Aerial crown-view tile of a tropical tree (Barro Colorado Island, Panama), acquired 20241216:
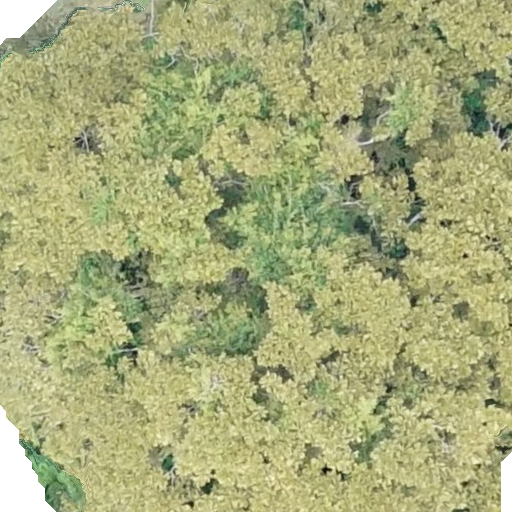
Species: Dipteryx oleifera
GBIF accepted scientific name: Dipteryx oleifera
Crown area: 507.993 m²